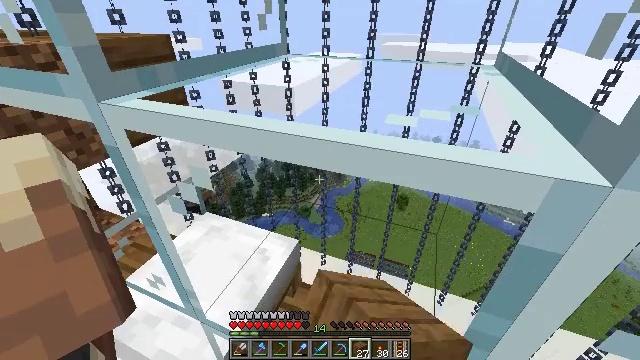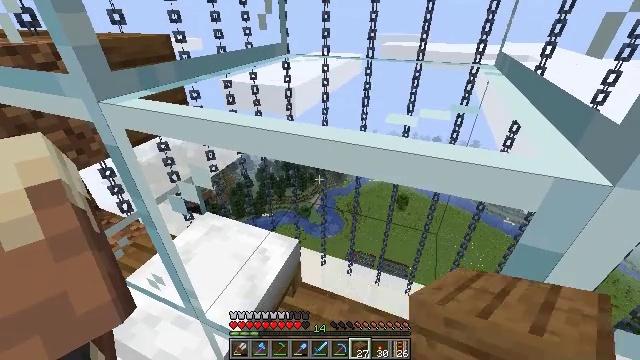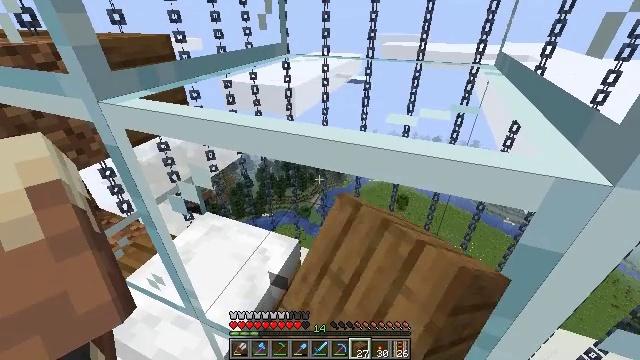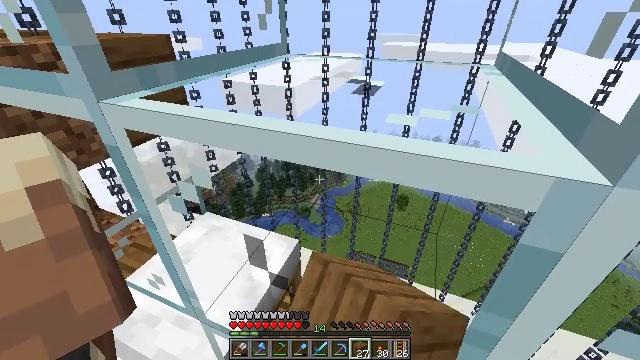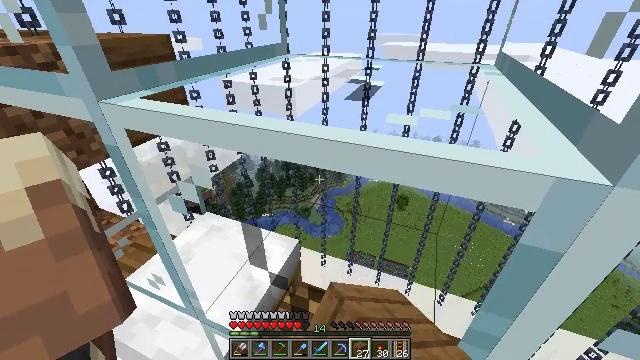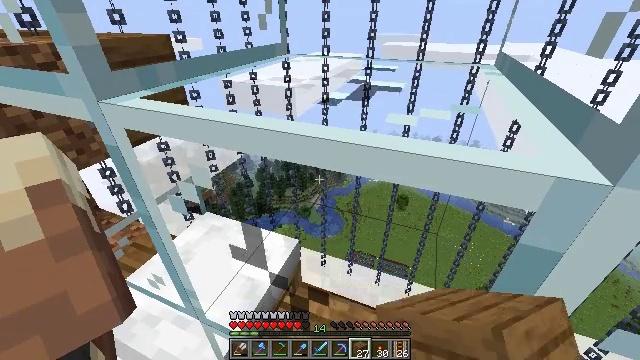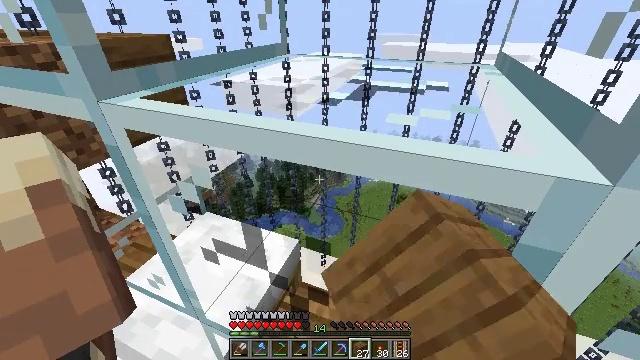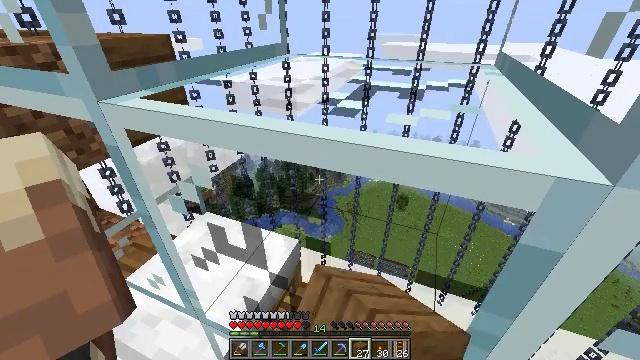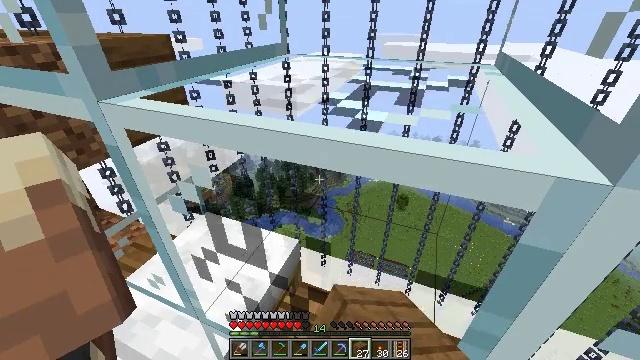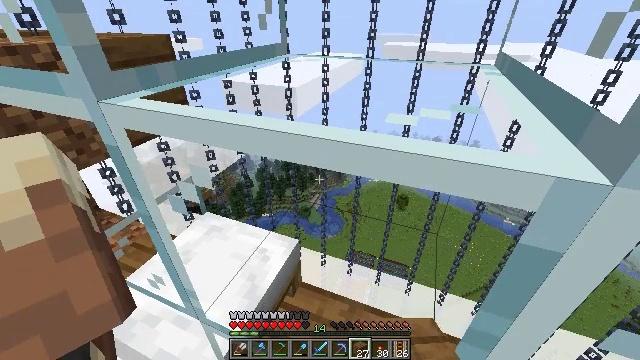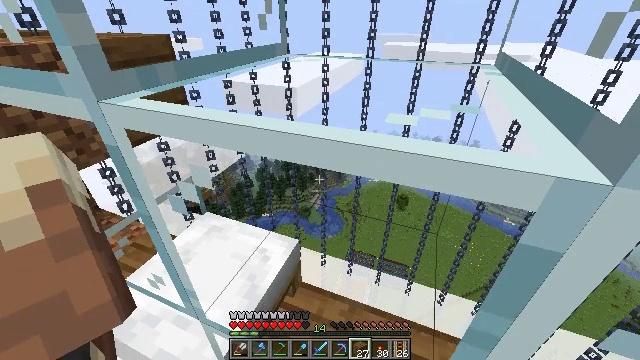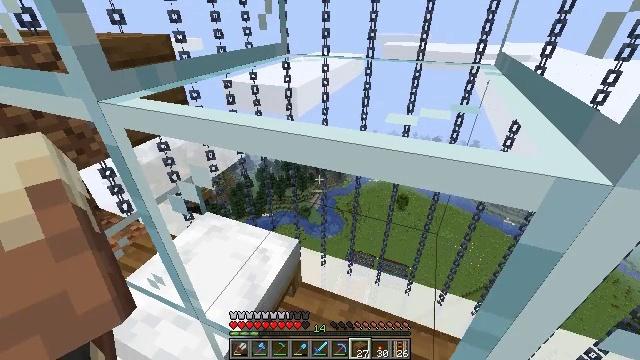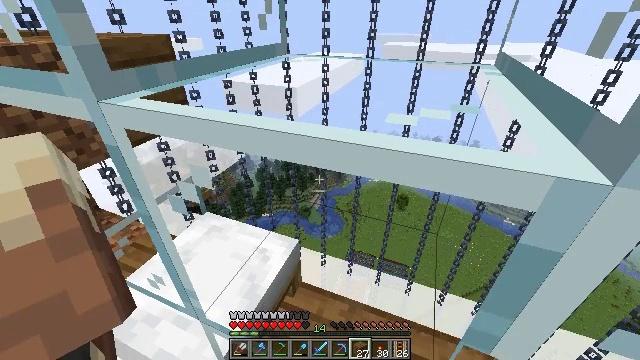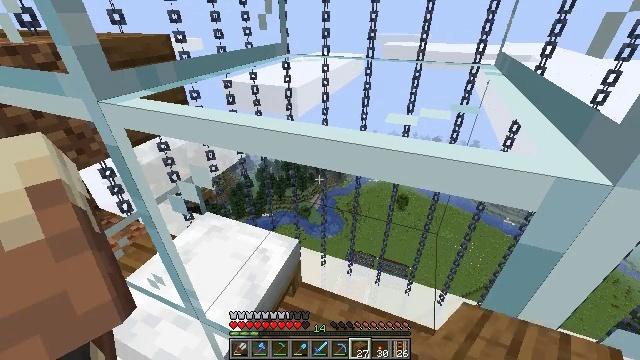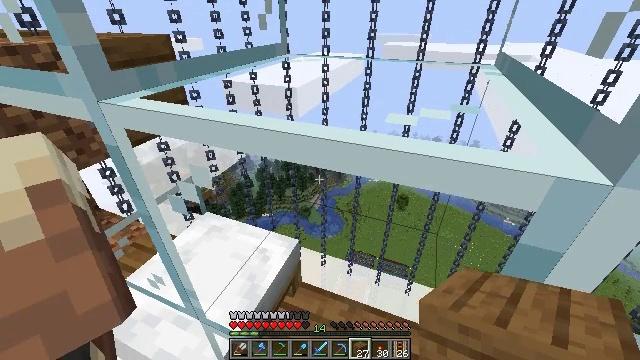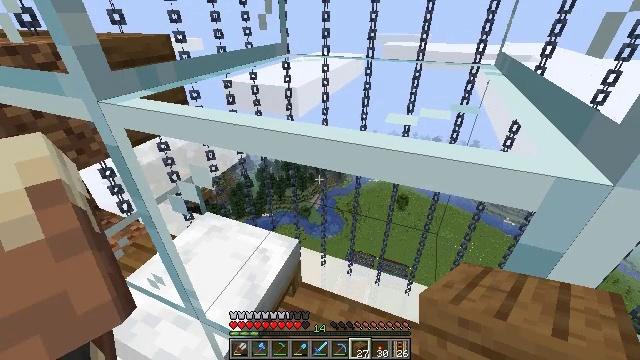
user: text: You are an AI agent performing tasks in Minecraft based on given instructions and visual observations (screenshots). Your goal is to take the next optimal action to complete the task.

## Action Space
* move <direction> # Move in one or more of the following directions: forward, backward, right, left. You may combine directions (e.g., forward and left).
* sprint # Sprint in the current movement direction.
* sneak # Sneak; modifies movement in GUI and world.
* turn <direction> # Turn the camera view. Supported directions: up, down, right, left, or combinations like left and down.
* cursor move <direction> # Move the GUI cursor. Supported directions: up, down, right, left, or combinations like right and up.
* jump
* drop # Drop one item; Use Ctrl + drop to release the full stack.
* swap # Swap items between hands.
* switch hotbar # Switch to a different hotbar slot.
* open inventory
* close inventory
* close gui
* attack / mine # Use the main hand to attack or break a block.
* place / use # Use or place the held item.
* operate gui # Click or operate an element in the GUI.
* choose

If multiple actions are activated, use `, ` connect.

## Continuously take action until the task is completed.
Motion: motion action
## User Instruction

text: Mine the glass to clear the view.
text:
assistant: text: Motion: attack / mine
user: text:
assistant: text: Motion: attack / mine
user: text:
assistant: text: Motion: attack / mine
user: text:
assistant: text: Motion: attack / mine
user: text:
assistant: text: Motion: attack / mine
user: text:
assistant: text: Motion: attack / mine
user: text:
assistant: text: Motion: attack / mine
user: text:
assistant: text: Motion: attack / mine
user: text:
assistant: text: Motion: no_op
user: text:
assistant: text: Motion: no_op
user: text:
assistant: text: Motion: no_op
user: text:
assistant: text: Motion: no_op
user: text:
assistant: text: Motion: no_op
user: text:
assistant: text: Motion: no_op
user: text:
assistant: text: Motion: no_op
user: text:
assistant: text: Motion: no_op
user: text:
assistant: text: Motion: no_op
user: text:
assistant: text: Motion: no_op
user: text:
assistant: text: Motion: no_op
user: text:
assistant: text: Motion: no_op
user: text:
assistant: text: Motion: no_op
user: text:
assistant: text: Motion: no_op
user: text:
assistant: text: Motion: no_op
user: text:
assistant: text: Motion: no_op
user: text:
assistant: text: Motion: no_op
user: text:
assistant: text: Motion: no_op
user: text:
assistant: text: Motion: no_op
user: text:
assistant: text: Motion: no_op
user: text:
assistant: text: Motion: no_op
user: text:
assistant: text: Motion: no_op